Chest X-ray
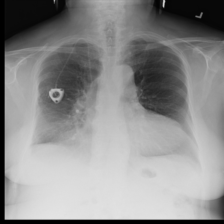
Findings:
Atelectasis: negative
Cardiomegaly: negative
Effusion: negative
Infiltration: negative
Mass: negative
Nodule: negative
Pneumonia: negative
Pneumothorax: negative
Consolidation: negative
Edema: negative
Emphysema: negative
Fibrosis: negative
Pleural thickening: negative
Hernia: negative